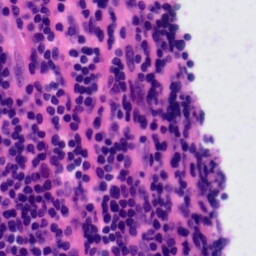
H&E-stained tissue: Tonsil